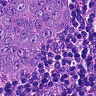
Metastatic tissue present: yes